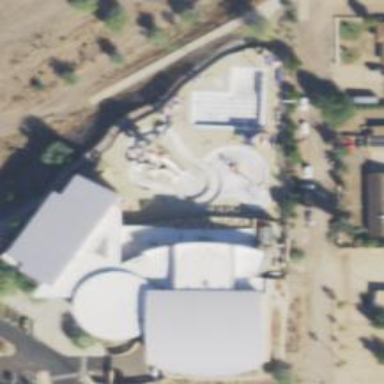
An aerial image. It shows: Water slide attraction.